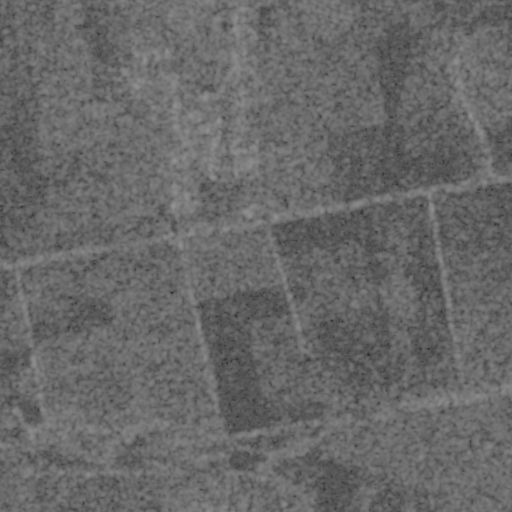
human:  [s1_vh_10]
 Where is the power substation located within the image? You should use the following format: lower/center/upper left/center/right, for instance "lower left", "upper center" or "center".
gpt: The power substation is located in the upper center of the image.
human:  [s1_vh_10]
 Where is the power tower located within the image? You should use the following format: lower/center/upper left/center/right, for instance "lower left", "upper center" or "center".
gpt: The power tower is located in the upper right of the image.
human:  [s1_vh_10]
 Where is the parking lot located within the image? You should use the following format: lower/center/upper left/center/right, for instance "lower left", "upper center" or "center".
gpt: There is no parking lot in the image.

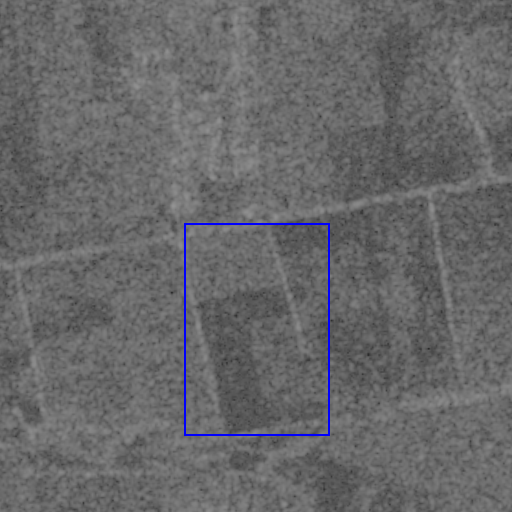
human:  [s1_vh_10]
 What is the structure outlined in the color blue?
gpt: The structure outlined in blue is a crop field.
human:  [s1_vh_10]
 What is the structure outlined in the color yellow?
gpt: There is no yellow outline.